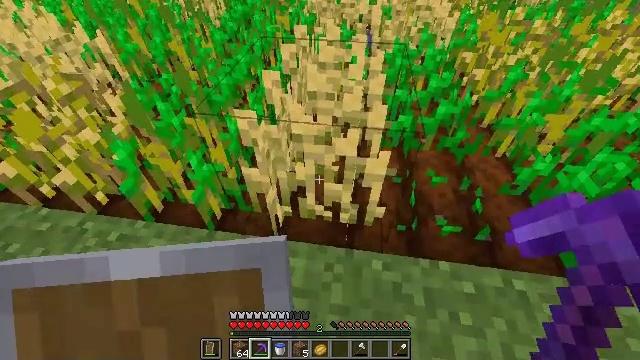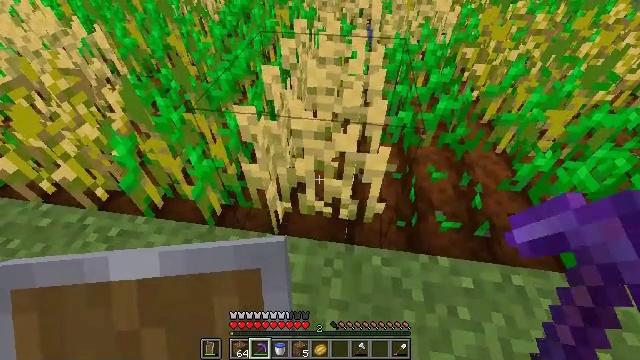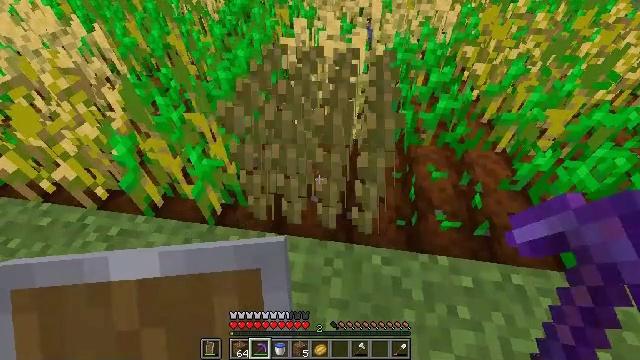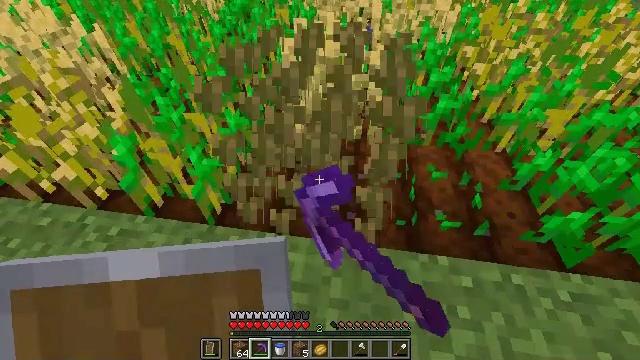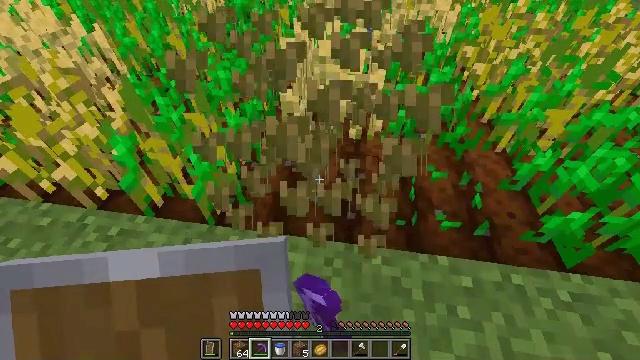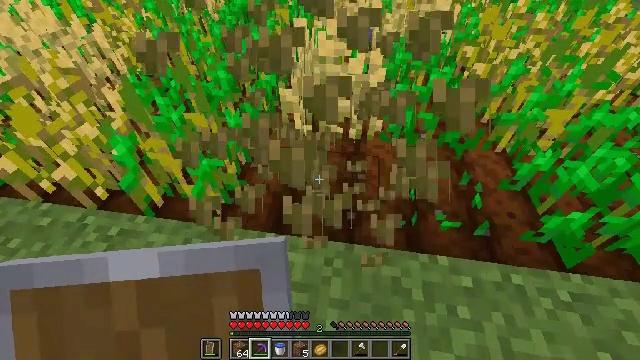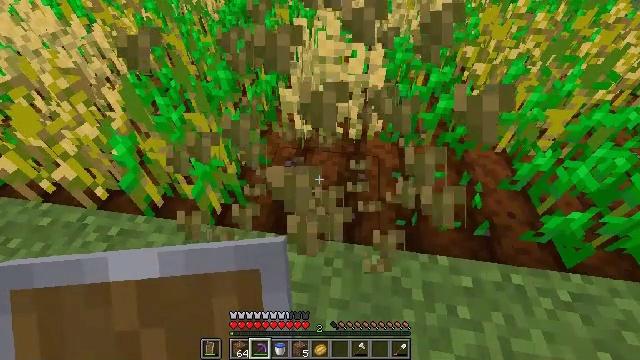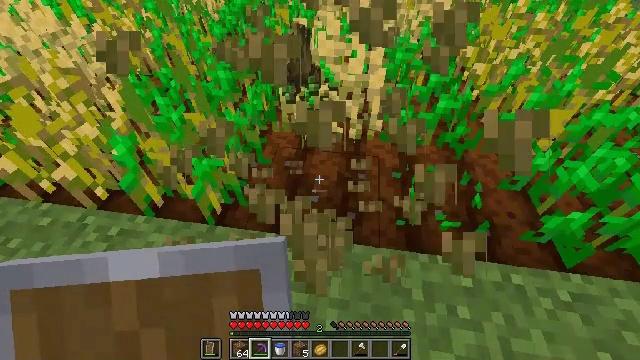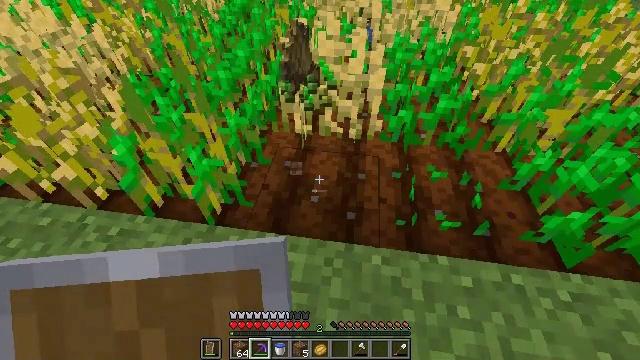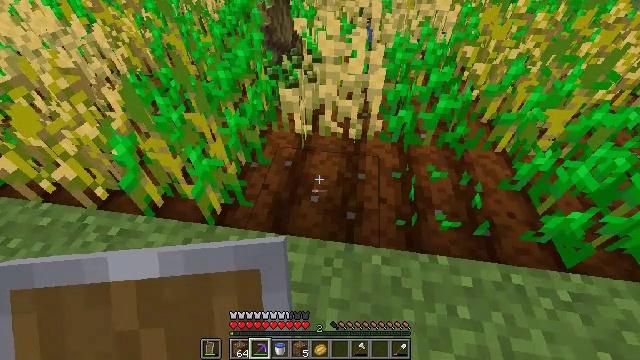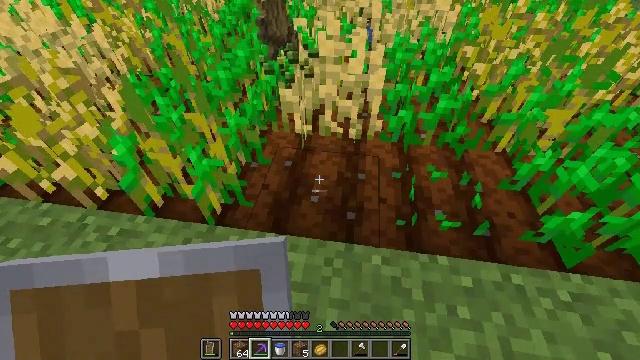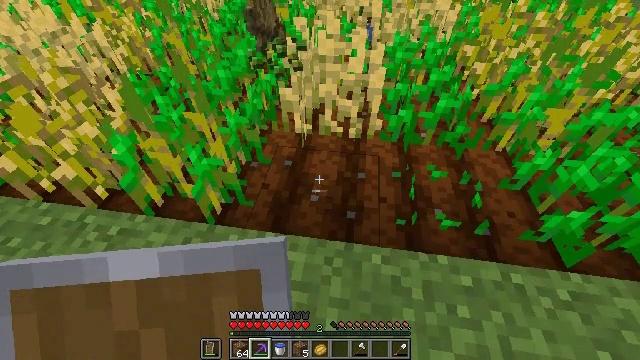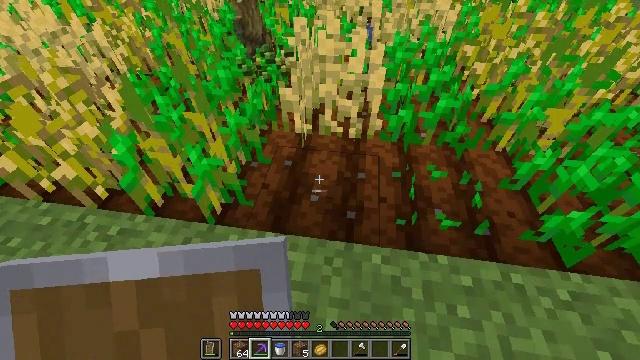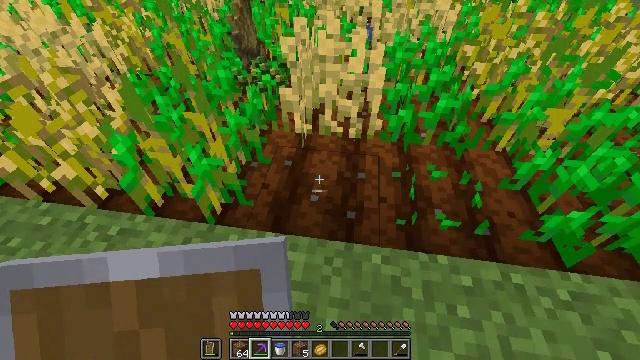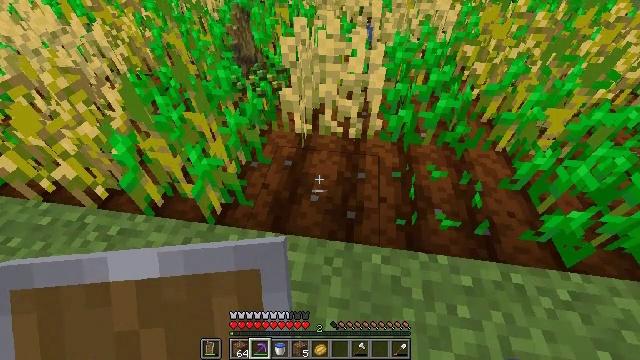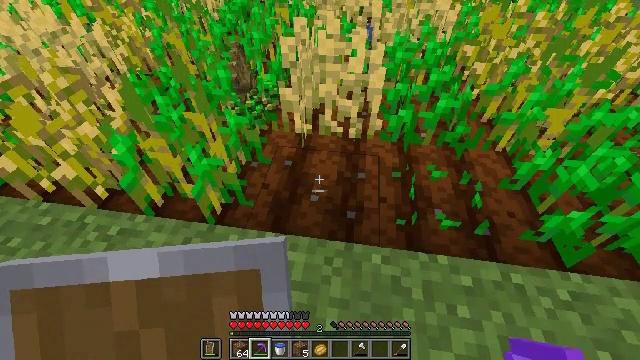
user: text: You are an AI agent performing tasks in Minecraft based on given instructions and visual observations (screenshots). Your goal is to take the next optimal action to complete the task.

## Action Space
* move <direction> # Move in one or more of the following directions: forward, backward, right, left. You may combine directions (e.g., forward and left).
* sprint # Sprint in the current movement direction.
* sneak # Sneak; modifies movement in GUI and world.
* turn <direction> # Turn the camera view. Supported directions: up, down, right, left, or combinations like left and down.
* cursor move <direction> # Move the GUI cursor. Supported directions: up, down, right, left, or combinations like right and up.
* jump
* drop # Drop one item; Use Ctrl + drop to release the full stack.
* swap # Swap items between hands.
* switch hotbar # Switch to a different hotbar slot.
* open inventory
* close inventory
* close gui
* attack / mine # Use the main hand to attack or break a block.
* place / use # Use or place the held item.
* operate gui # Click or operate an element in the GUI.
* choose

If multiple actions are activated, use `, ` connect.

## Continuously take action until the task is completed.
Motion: motion action
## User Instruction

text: Destroy the wheat to collect it.
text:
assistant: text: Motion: no_op
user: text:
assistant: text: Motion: attack / mine
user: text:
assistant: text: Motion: attack / mine
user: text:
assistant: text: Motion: no_op
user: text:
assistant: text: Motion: no_op
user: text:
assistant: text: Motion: no_op
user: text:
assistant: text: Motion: no_op
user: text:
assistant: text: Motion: no_op
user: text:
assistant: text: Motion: no_op
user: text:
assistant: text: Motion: no_op
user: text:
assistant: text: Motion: no_op
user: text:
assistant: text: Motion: no_op
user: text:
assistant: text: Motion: no_op
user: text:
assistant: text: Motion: no_op
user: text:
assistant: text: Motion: no_op
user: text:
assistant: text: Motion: no_op
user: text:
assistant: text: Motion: no_op
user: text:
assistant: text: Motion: no_op
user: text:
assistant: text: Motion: no_op
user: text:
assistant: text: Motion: no_op
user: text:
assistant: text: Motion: no_op
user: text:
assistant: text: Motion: no_op
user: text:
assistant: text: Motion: no_op
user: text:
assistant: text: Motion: no_op
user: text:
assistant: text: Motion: no_op
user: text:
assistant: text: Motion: no_op
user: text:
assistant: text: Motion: no_op
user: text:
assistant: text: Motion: no_op
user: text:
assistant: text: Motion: no_op
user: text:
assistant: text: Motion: no_op